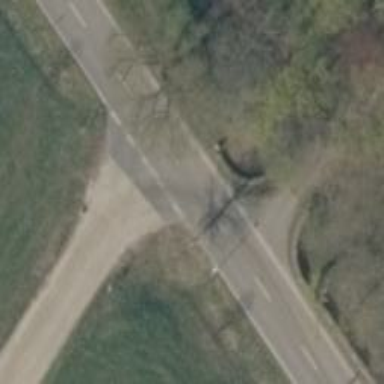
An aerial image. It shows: Tertiary road with asphalt surface.